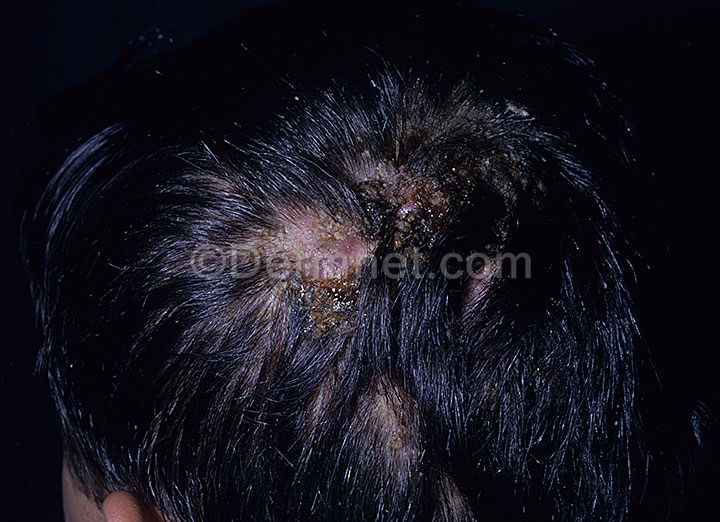
Disease: Hair Loss Photos Alopecia and other Hair Diseases